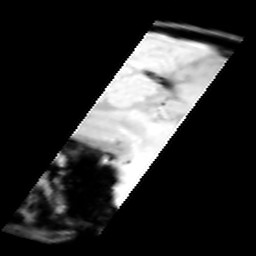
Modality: inplaneT1
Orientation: sagittal
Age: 23
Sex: female